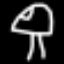
Label: mushroom